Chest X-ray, PA view. Patient: 57 years old, sex M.
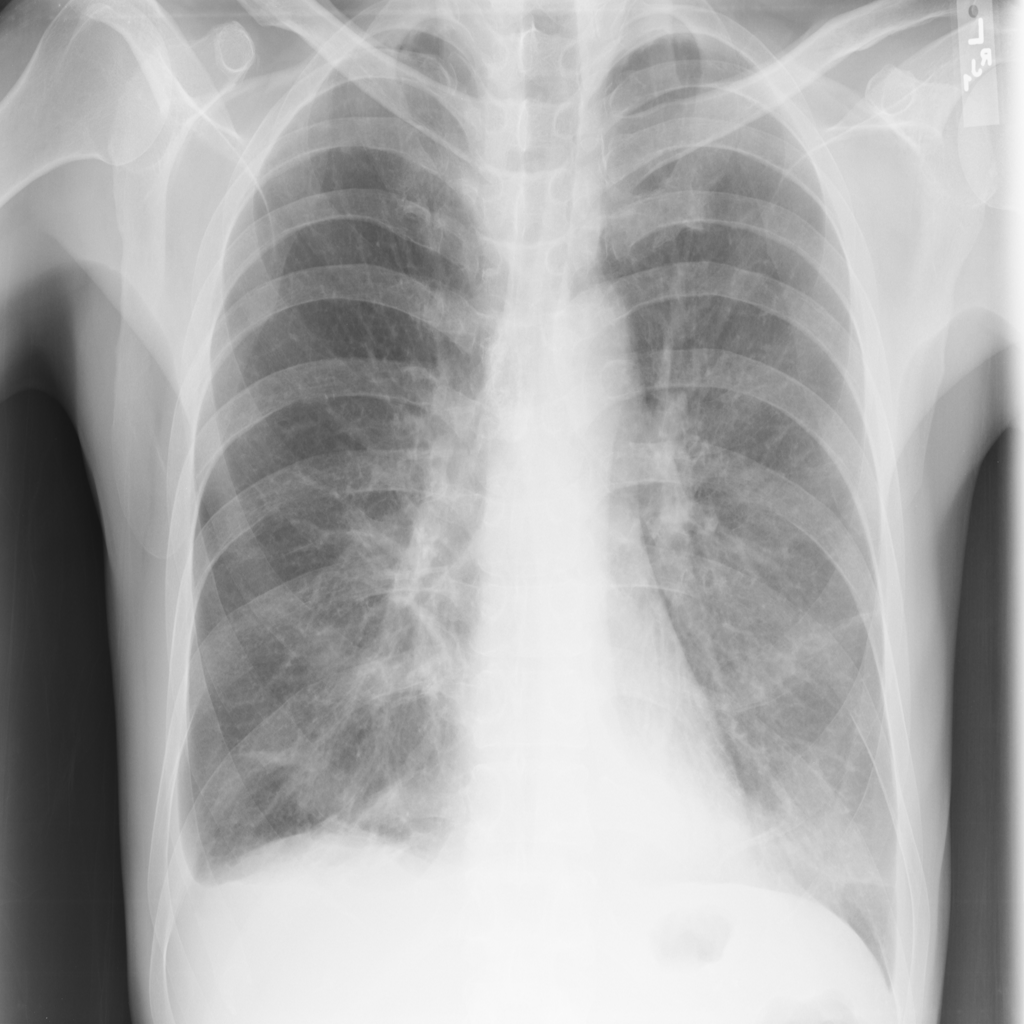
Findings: Atelectasis, Effusion